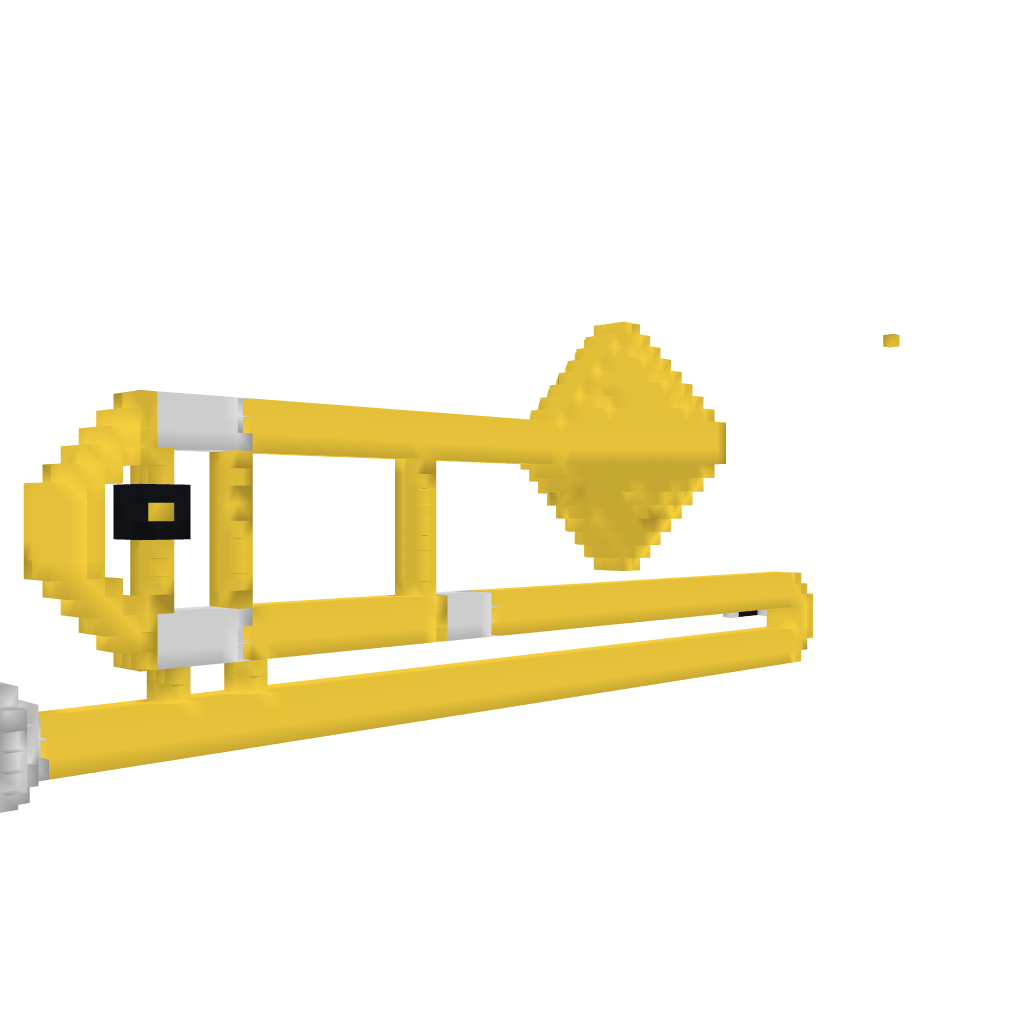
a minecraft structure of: Trombone - By Cybersneeze